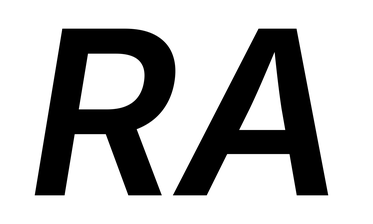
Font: Inter-Italic_SemiBold_Italic